Question: I'm creating an universal app. Now I want to place two buttons on the screen:

I tried it with autolayout and Interface Builder (iOS Designer exactly) but I only managed to fit the buttons on one screen size (e.g. 3.5 inch display). Therefore I set the size of the buttons and the spacing to the top (one to the top of the superview and one to the bottom of the button above).
But is there a way to adapt this to the screen size? E.g. the width of the button is the the view width minus a certain gap. Or centering the buttons like in the picture (one would be easy)? Is this possible?
Than the other option is to do everything in code (creating the button and creating the constraints). Here I could query the view width and so on to create my buttons accordingly. Is this the only way?
How can this be managed?
Now I placed an empty label on the view controller. On this label I added the following constrains:
- -
On my buttons I set a fixed height and width. Than the trailing space to the superview equals 50 (horizontal centering works because both screen sizes have the same width). The button on top has the following constraint:
-
The button on the bottom gets:
-
Don't know why it takes different constraints but in the GUI editor I took the bottom or top point of the button. Here the label gets also:
- -
Now I have the two buttons centerd on the screen regardless of 3.5 or 4 inch display. One disadvantage is that the gap to the navigation controller and toolbar is very small on the 3.5inch display. Here I can make the buttons smaller. Any other options? The initial idea was to set always the space to the top element but on the 4 inch screen there is much space on the bottom than.
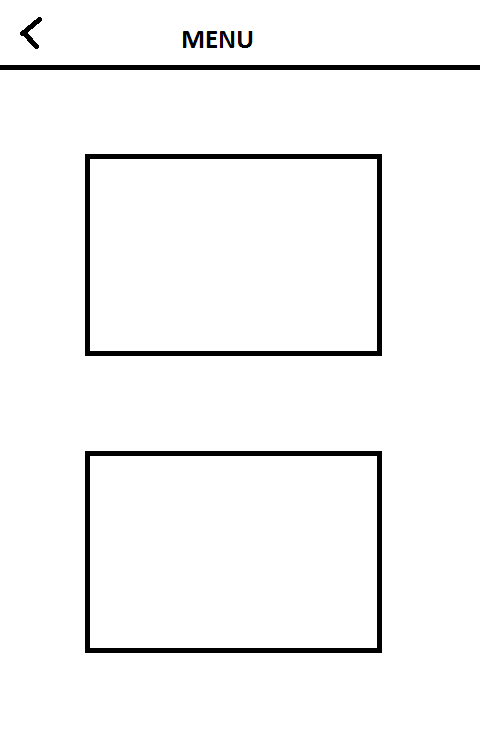
Answer: Autolayout is based on four parameters, x,y,w,h. Knowing this, the key for a dynamic layout is to understand the minimum number of constraints needed to satisfy all four constraints.
In your drawing, we can address x coord for both buttons by "horizontal center in container."
w (width) can either be fixed (i.e. 300), or inferred (if button is 10 from the leading edge, left; 10 from the trailing edge, right), then width is 300...)
Now we get to the Y coords and H (height). You have a couple options. Constrain the height, and then set the Y's accordingly. (i.e. lock the heights to 60, and the distance from the top/bottom to 40 for example -- your actual values will vary... Another trick i've seen apple engineer do at WWDC is insert an empty view in the center, and then set the constraints of the buttons based on that.
Hope this adds a little insight and doesn't confuse you more. Autolayout is weird, and remember, in ios8 we'll have the sizeClasses to consider as well.. ;(